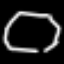
Label: octagon